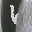
Label: 6